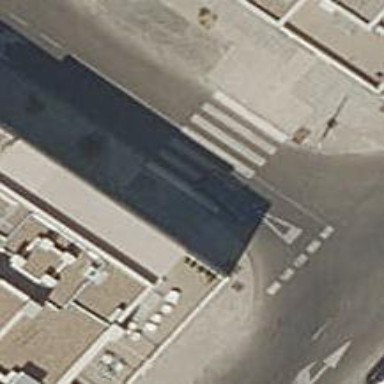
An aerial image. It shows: Zebra crossing on footway.